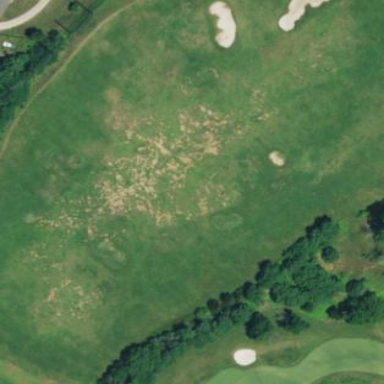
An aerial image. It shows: Grassy area designated as driving range for golf.